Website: apple
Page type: payment
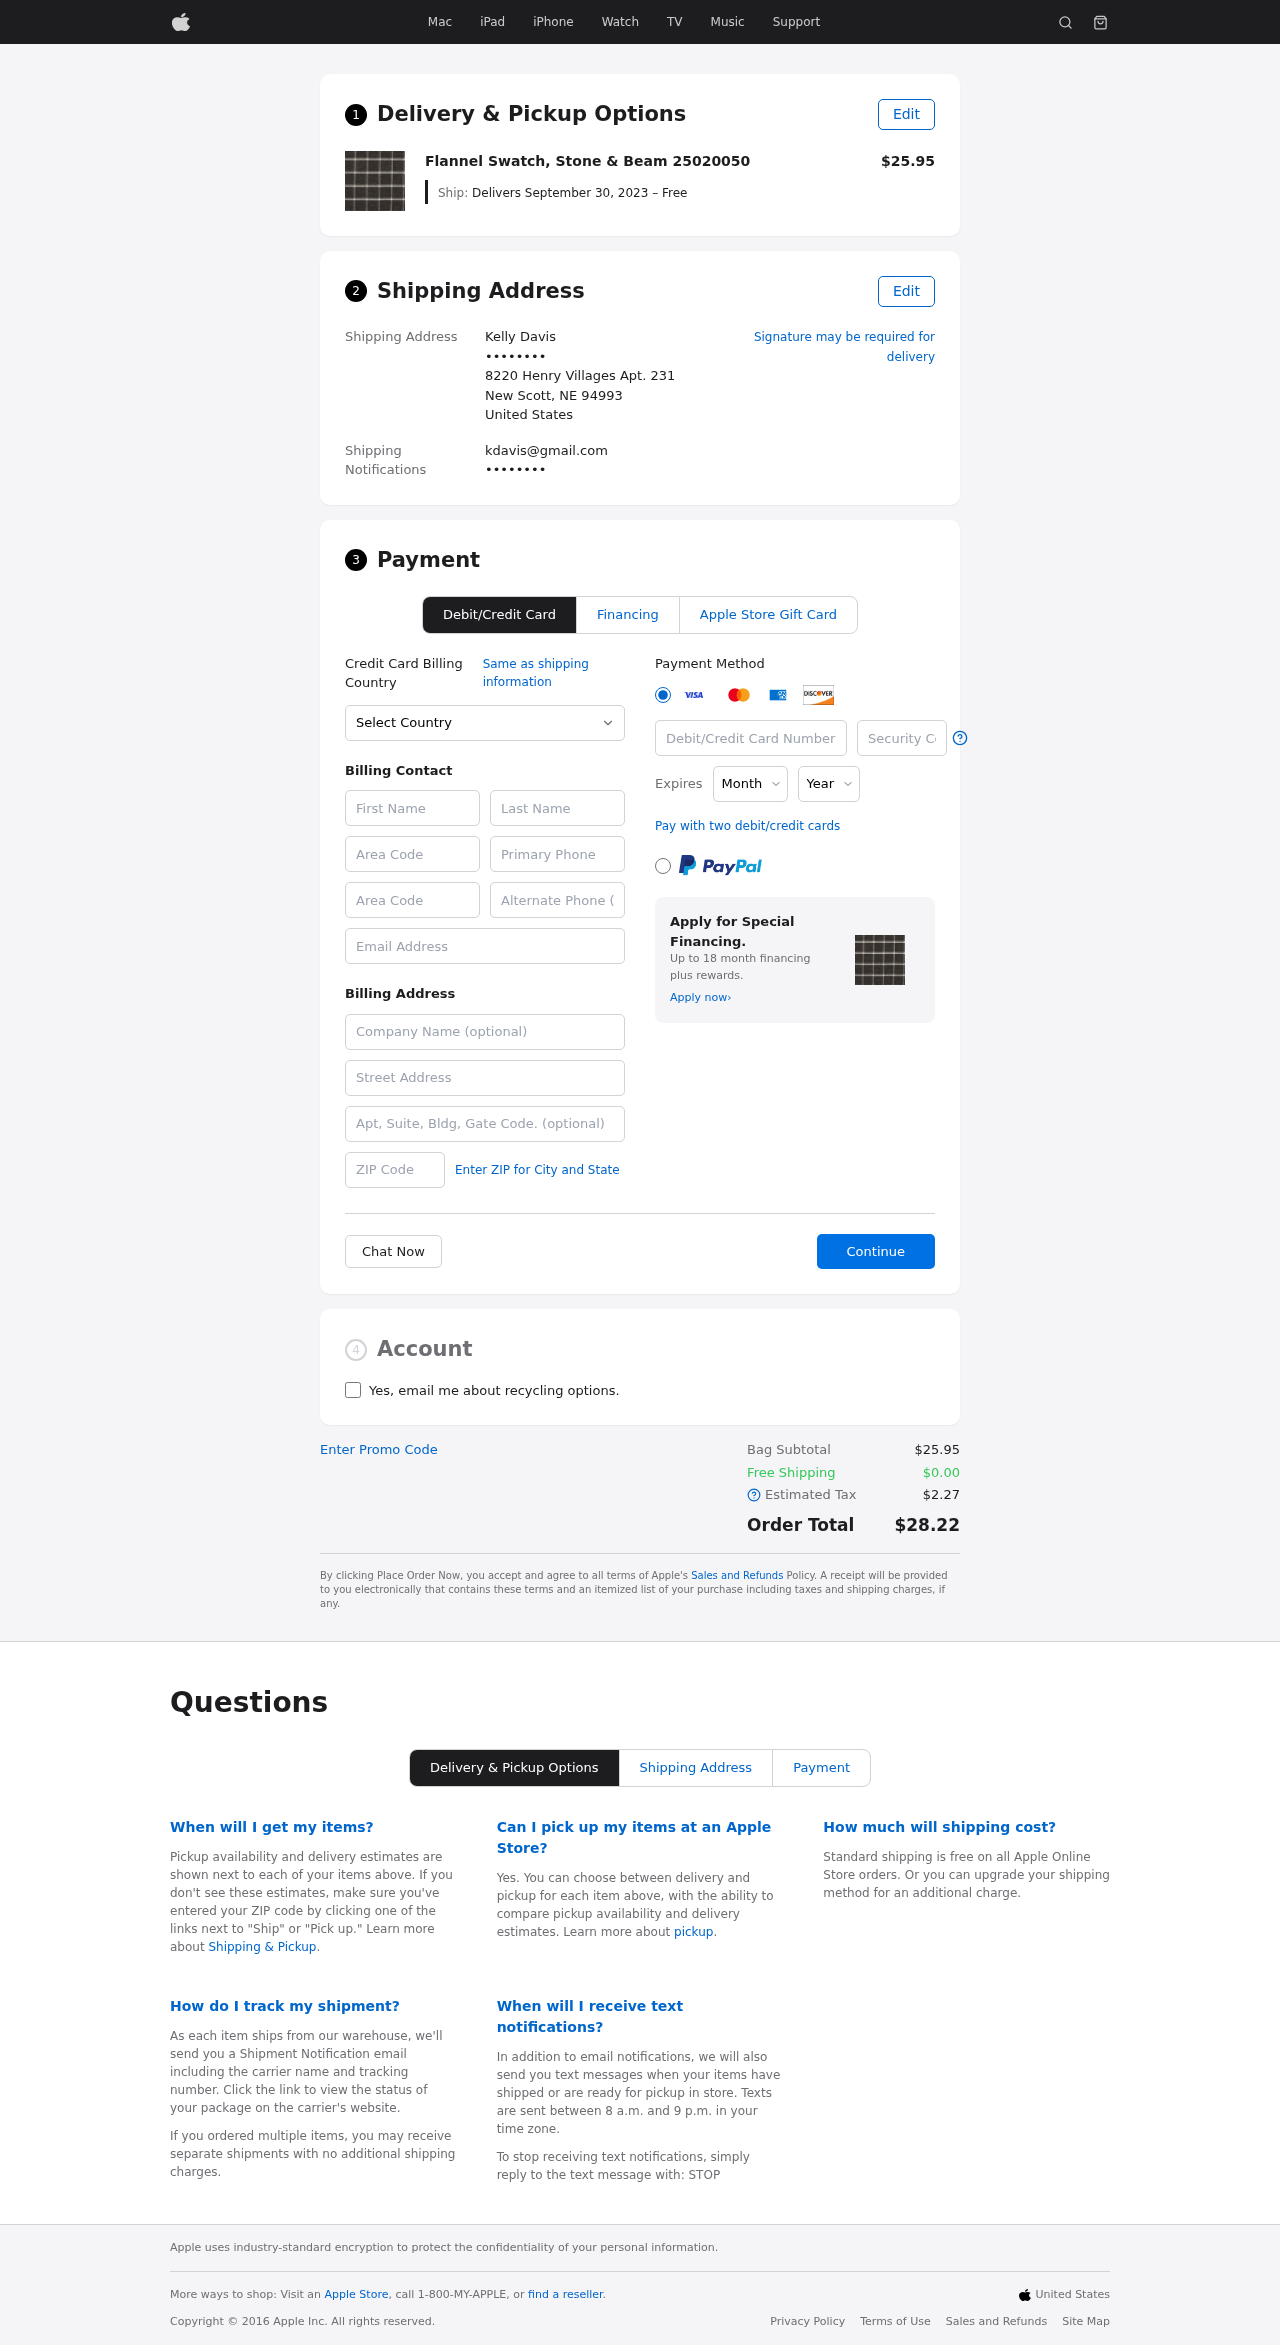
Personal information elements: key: PII_CARD_CVV
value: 491
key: PII_CARD_EXPIRY_MONTH
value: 10
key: PII_CARD_EXPIRY_YEAR
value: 30
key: PII_CARD_NUMBER
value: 6011 9500 1680 9410
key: PII_CITY_STATE_ZIP
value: New Scott, NE 94993
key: PII_COUNTRY
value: United States
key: PII_EMAIL
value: kdavis@gmail.com
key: PII_EMAIL2
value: kdavis@gmail.com
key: PII_FIRSTNAME
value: Kelly
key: PII_FULLNAME
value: Kelly Davis
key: PII_LASTNAME
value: Davis
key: PII_PHONE3
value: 9188696561
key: PII_PHONE_ALT
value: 5236859514
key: PII_PHONE_ALT_AREA
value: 523
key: PII_PHONE_AREA
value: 918
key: PII_POSTCODE2
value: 87128
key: PII_SECURITY_CODE
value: NB29
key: PII_STREET
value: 8220 Henry Villages Apt. 231
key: PII_STREET2
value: Suite 826
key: PII_PHONE
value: ••••••••
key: PII_PHONE2
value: ••••••••
Product elements: key: PRODUCT1_NAME
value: Flannel Swatch, Stone & Beam 25020050
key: PRODUCT1_PRICE
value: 25.95
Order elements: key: ORDER_DELIVERY_DATE
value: Delivers September 30, 2023 – Free
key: ORDER_SUBTOTAL
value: $25.95
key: ORDER_SHIPPING_COST
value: $0.00
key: ORDER_TAX
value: $2.27
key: ORDER_TOTAL
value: $28.22